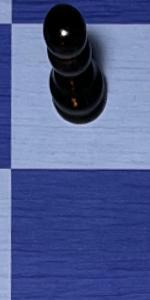
Label: Empty